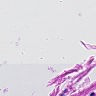
Metastatic tissue present: no